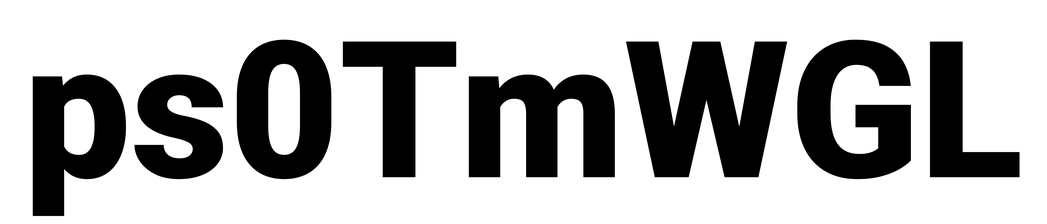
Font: Roboto_Black